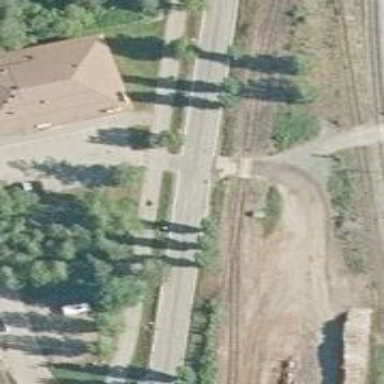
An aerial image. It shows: Railway level crossing.